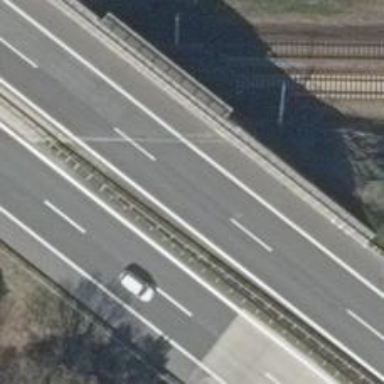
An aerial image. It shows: Asphalt motorway.